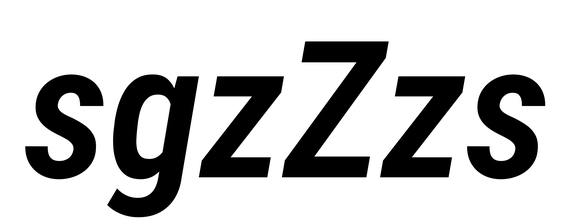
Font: Roboto-Italic_Condensed_SemiBold_Italic